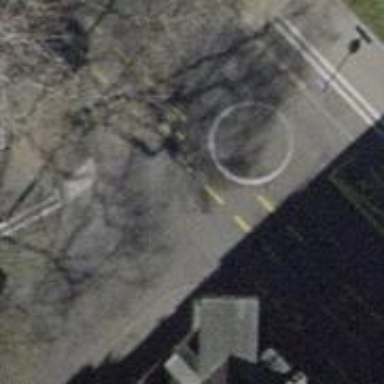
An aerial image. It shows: Rosette traffic calming feature.